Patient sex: M
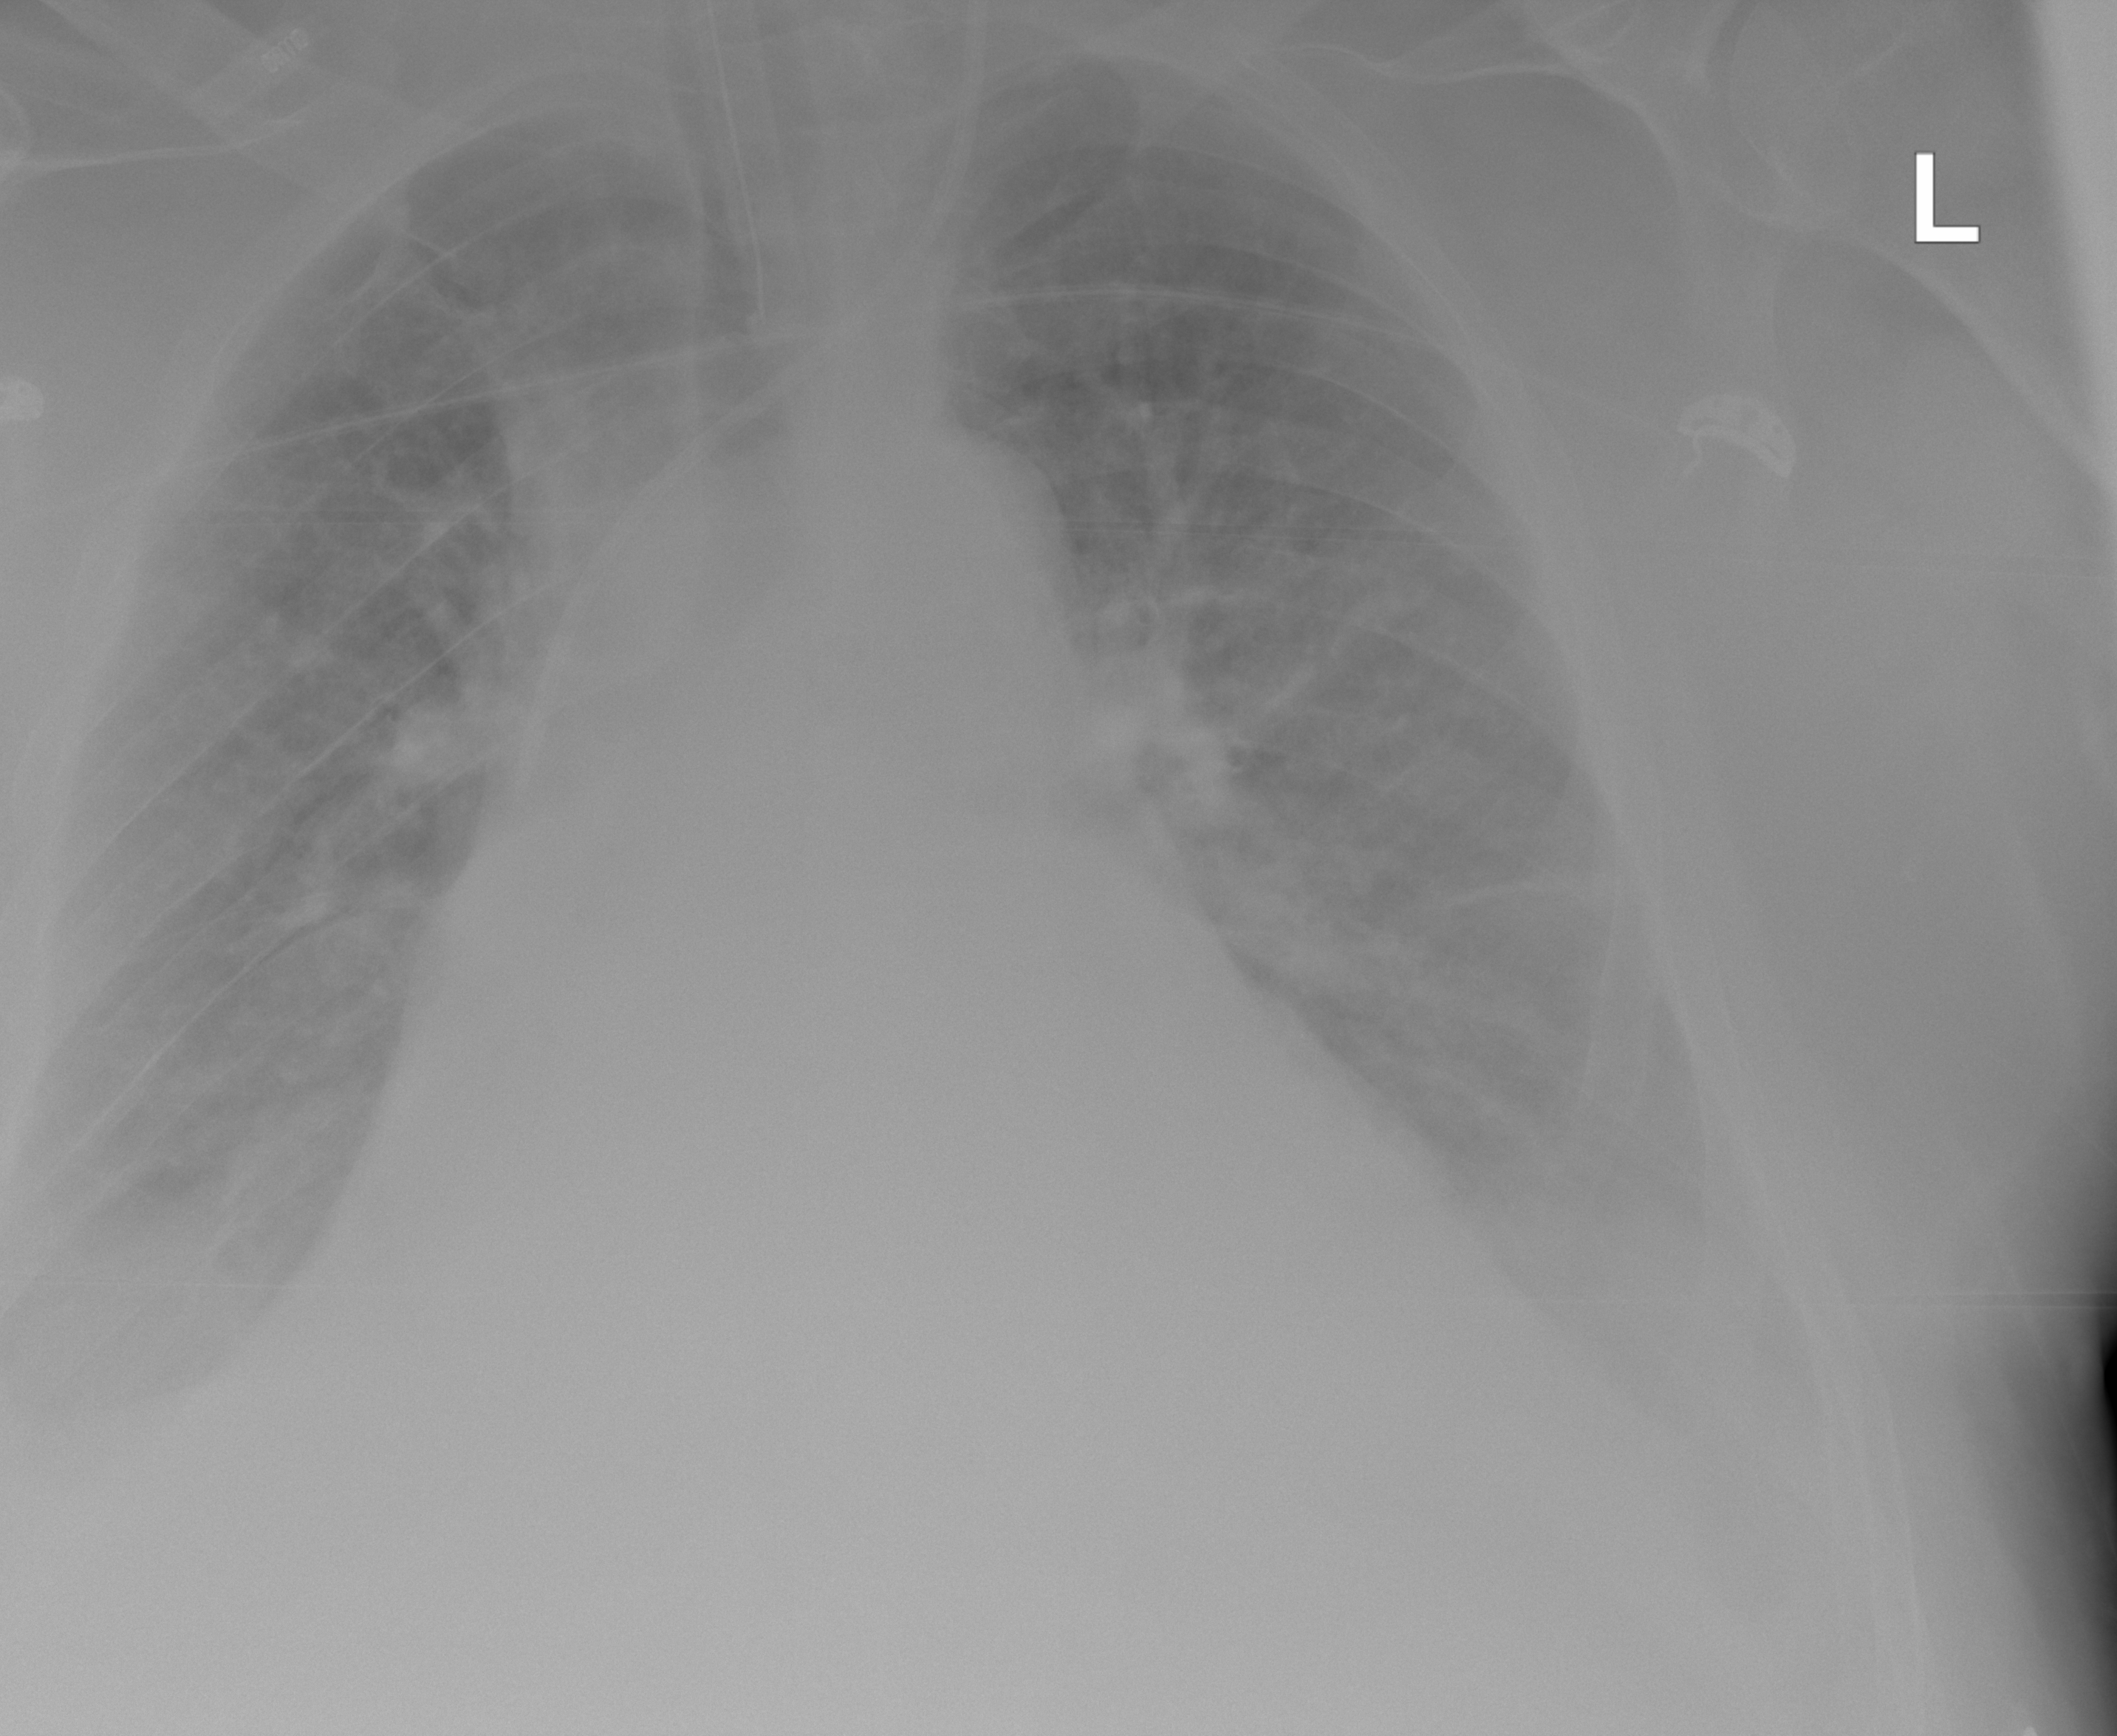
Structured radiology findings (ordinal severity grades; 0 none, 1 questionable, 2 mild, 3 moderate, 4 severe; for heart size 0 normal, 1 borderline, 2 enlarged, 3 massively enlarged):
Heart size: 2
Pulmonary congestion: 3
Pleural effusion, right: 2
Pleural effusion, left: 0
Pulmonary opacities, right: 0
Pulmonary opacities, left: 0
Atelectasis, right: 2
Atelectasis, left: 2